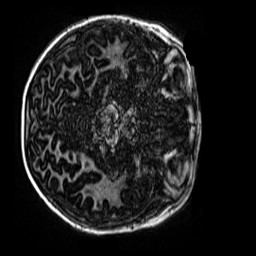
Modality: MP2RAGE
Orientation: axial
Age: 10
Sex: male
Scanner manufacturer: siemens
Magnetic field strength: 3 T
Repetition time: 4 s
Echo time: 0.00299 s